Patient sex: F
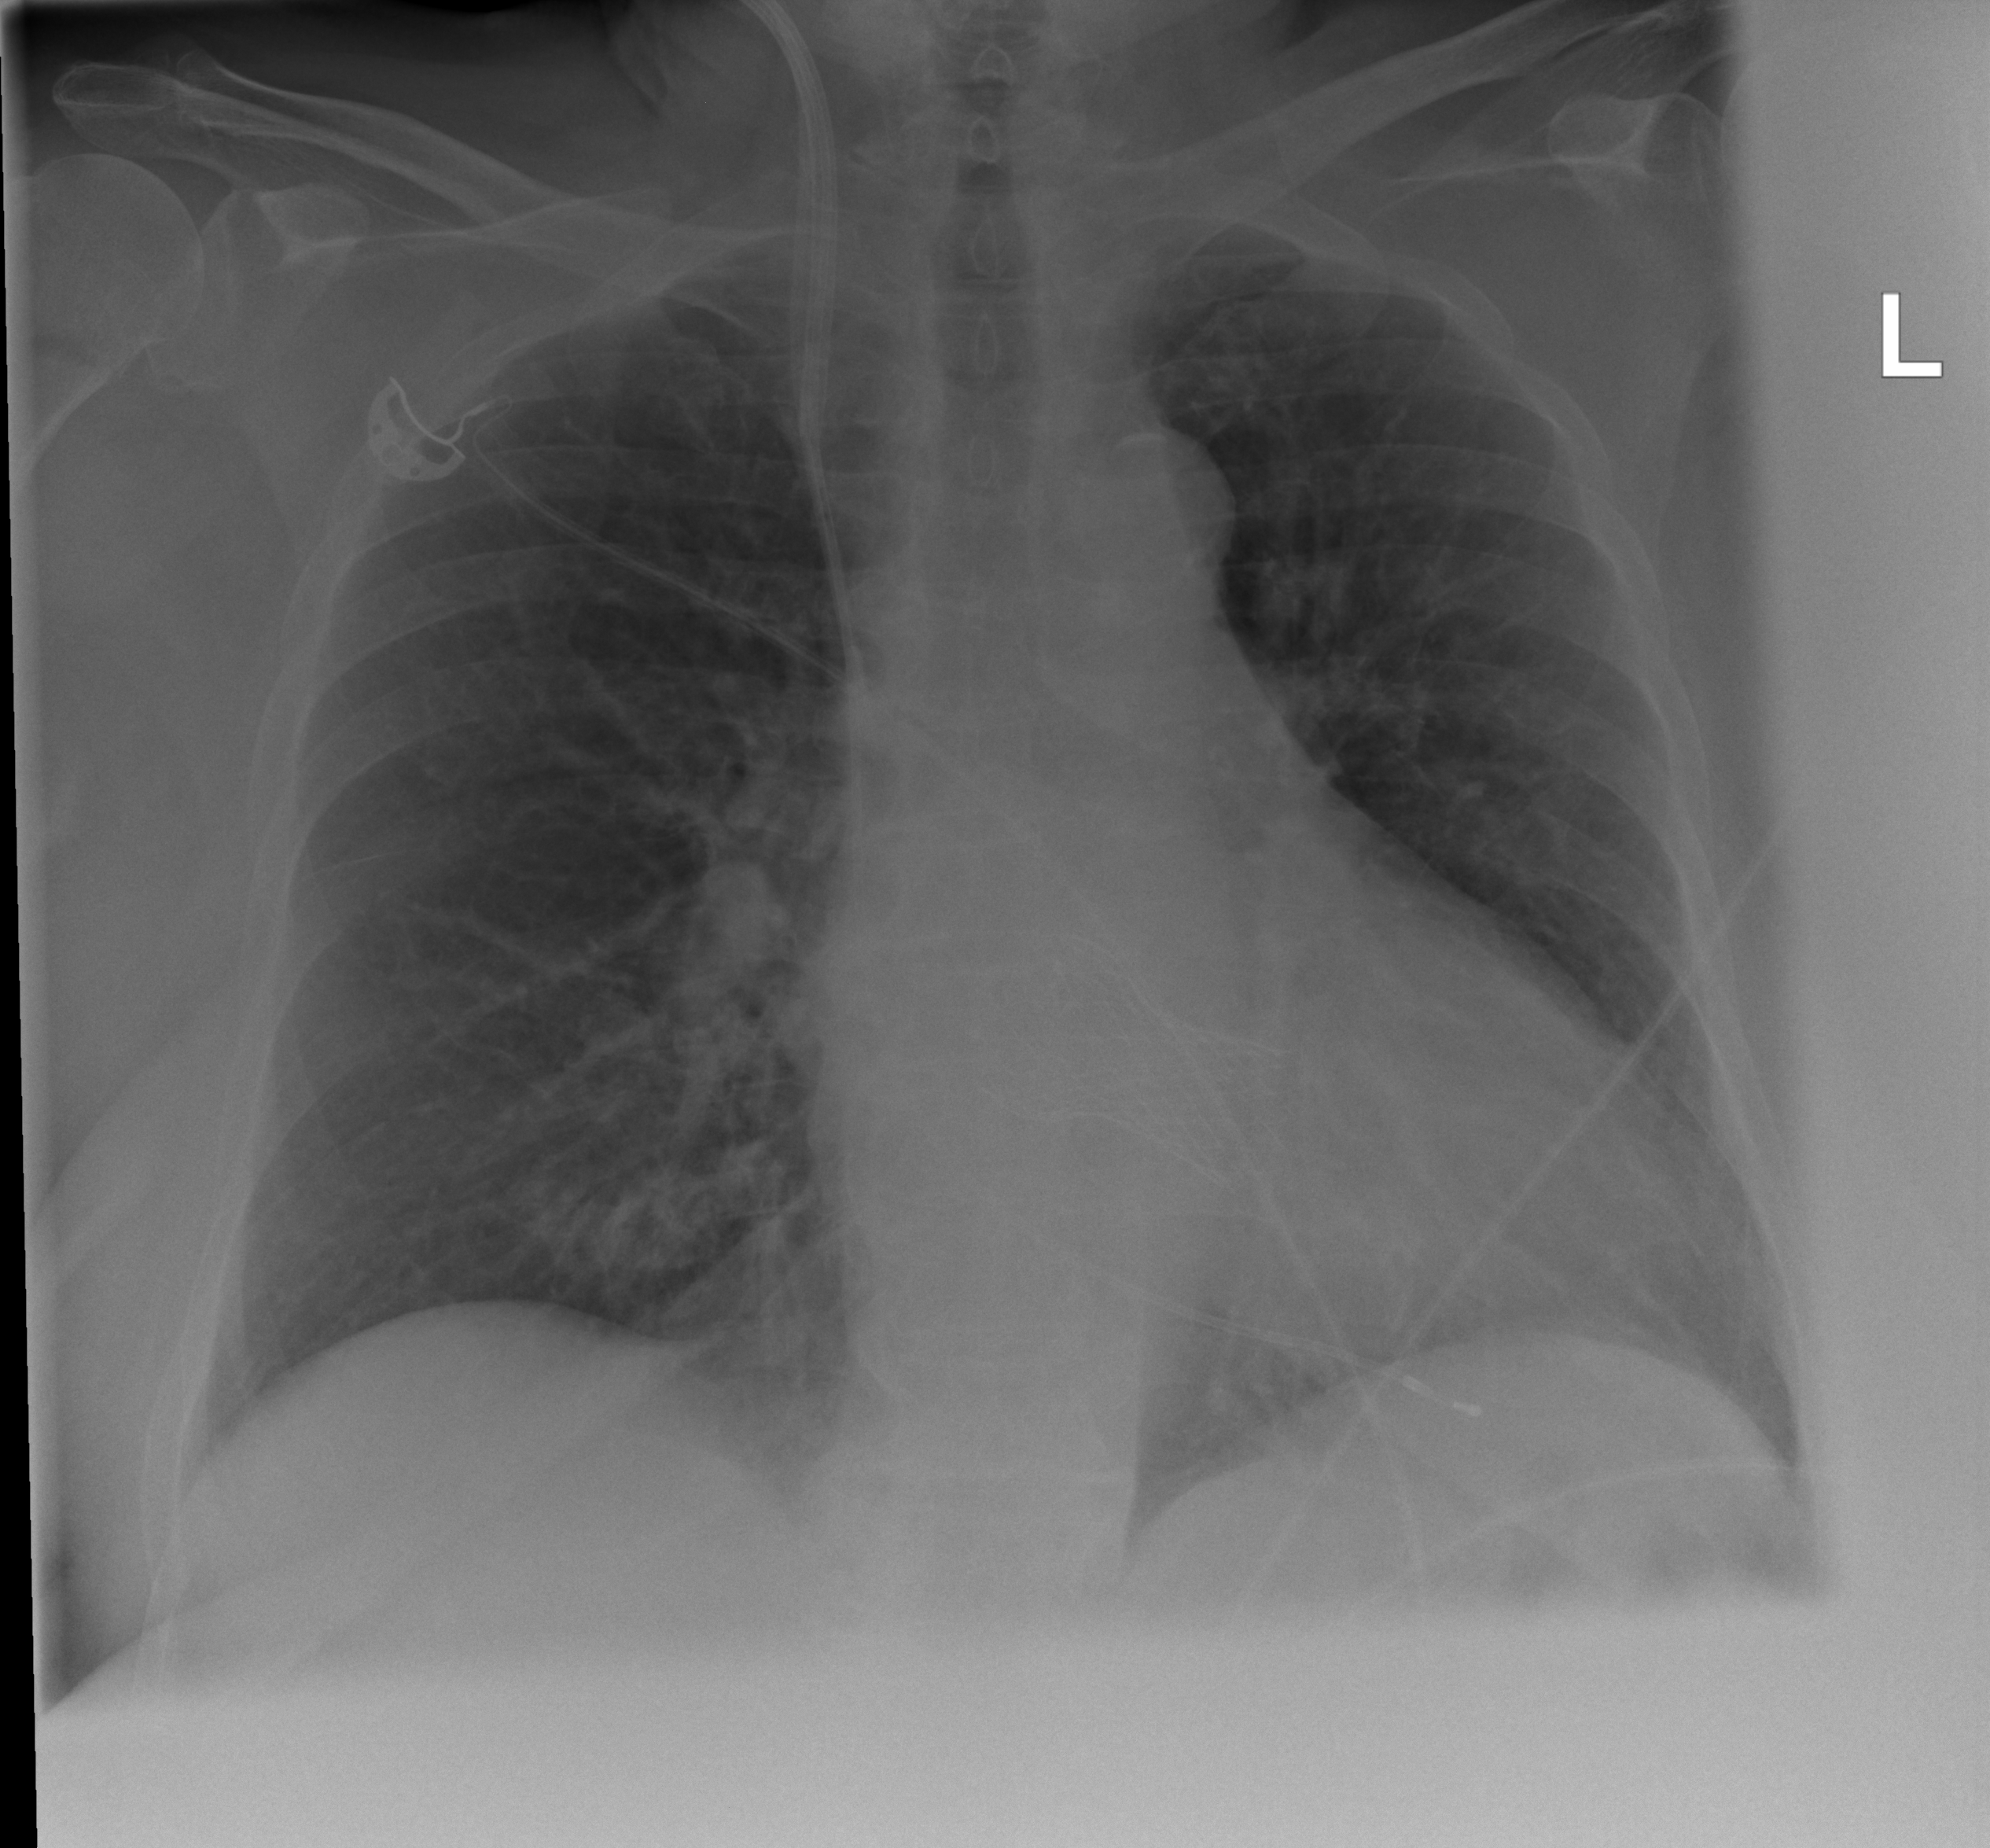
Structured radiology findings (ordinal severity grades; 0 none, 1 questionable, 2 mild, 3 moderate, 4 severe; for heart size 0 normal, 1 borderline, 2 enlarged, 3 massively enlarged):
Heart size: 2
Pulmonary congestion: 0
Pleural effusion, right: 0
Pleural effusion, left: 0
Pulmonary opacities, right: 2
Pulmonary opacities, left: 0
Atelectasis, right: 2
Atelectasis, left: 2